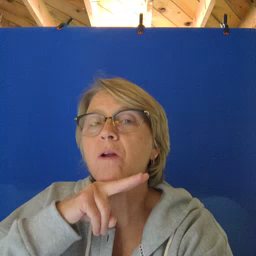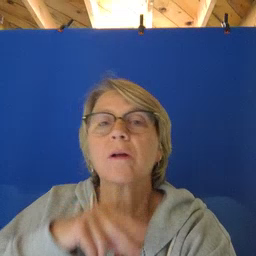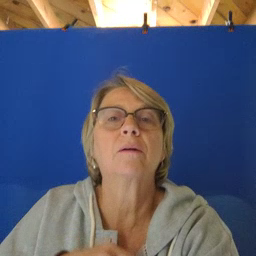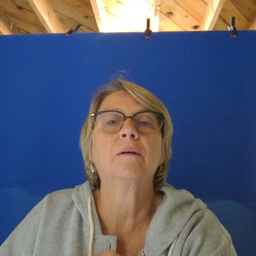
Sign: frog